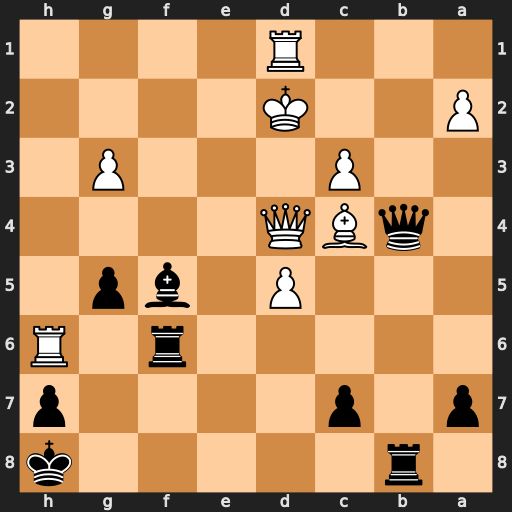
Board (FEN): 1r5k/p1p4p/5r1R/3P1bp1/1qBQ4/2P3P1/P2K4/3R4
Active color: b
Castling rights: -
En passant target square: -
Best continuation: Qb2+ Ke3 Re8+ Kf3 g4+ Kf4 Re4+